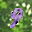
Label: 9